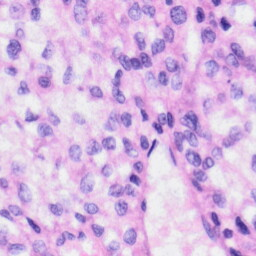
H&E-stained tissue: Liver